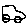
Label: car